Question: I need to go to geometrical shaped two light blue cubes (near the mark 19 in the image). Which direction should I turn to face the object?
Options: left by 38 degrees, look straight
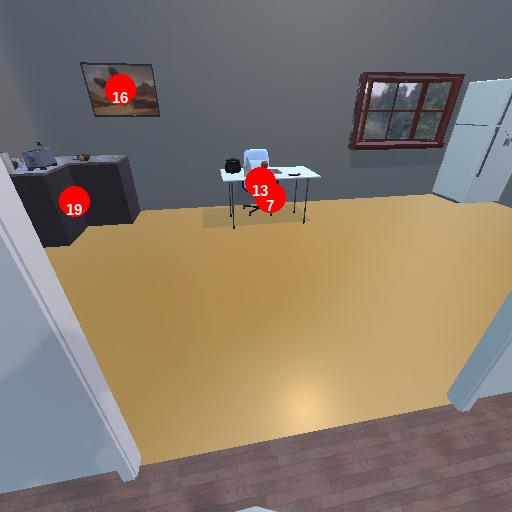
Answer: left by 38 degrees